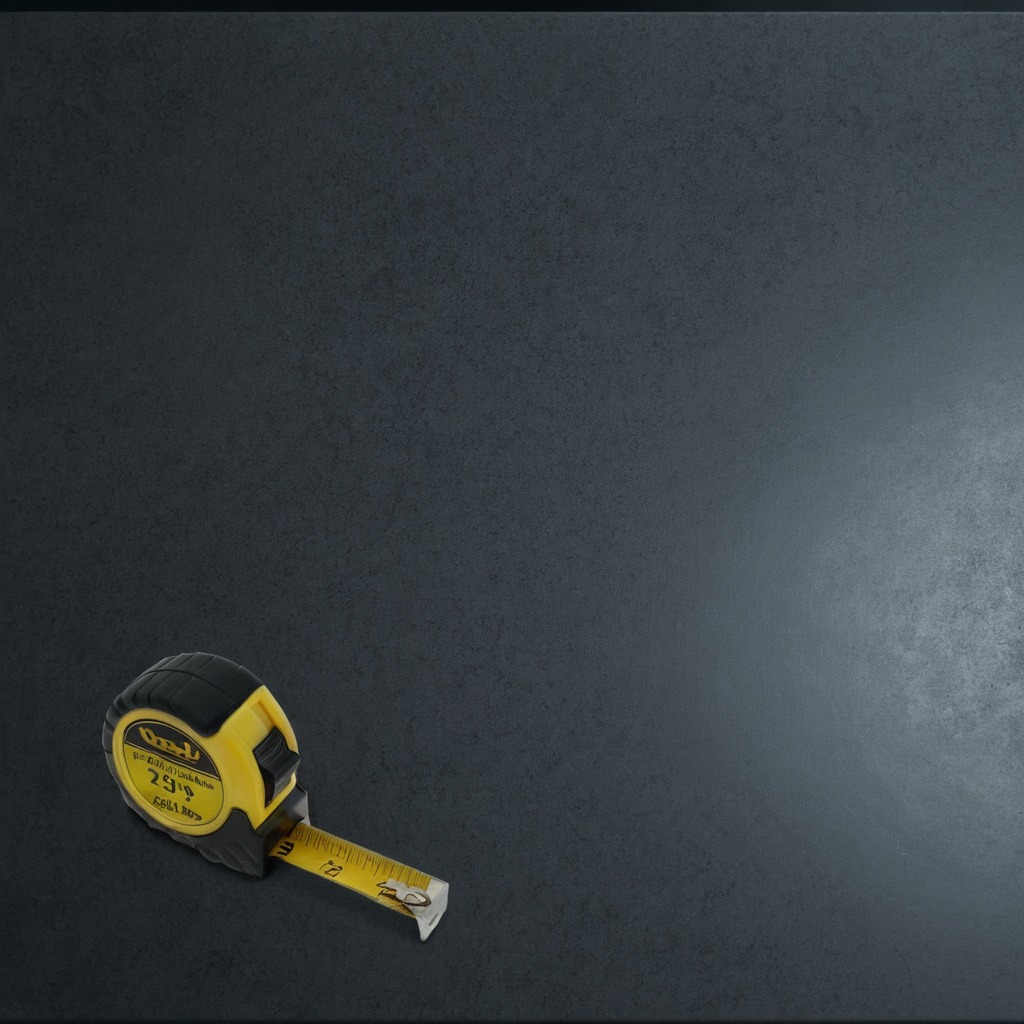
A measuring tape is lying on the clean granite table inside a workshop at night.